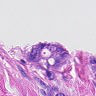
Metastatic tissue present: yes